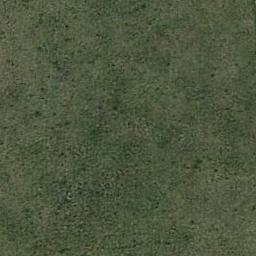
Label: meadow